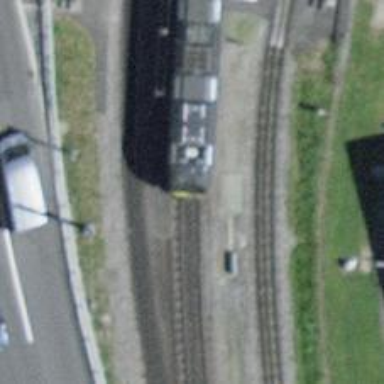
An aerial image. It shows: Narrow-gauge railway track with one electrified contact line.